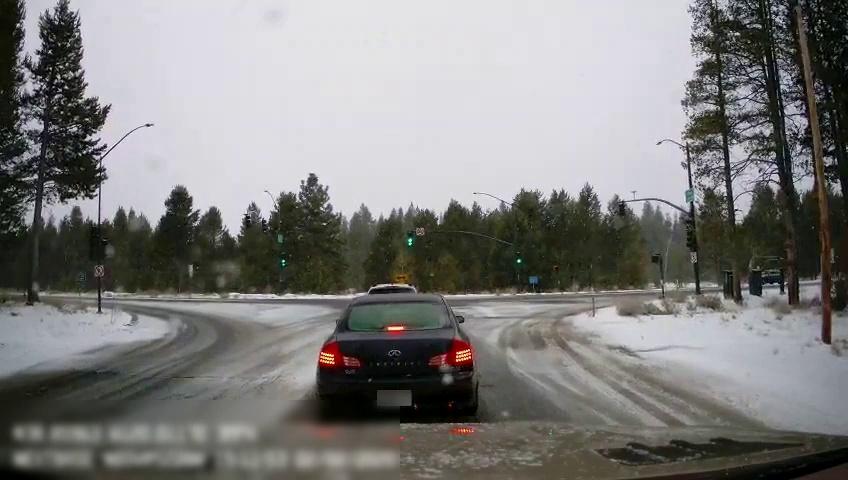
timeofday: Day
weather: Snowy
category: Drivable Space
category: Vehicles | SUV
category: Vehicles | Car
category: Vehicles | SUV
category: Traffic | Lights
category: Traffic | Lights
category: Traffic | Lights
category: Traffic | Lights
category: Traffic | Lights
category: Traffic | Signs
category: Traffic | Lights
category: Traffic | Lights
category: Traffic | Signs
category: Traffic | Signs
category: Traffic | Lights
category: Traffic | Signs